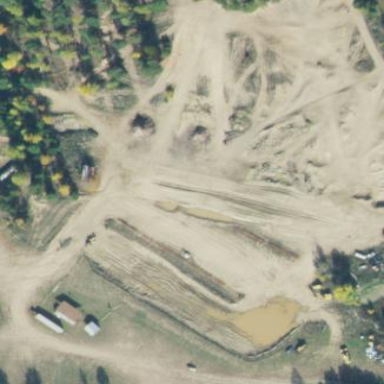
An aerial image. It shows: Quarry area.